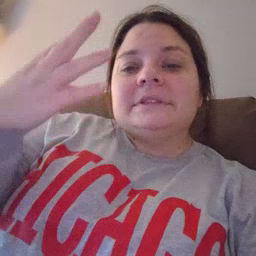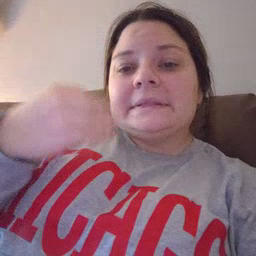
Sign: sleep